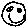
Label: smiley face